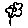
Label: flower